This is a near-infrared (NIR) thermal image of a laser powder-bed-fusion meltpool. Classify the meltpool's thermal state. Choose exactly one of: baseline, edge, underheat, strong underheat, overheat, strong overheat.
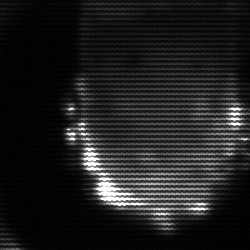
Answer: baseline